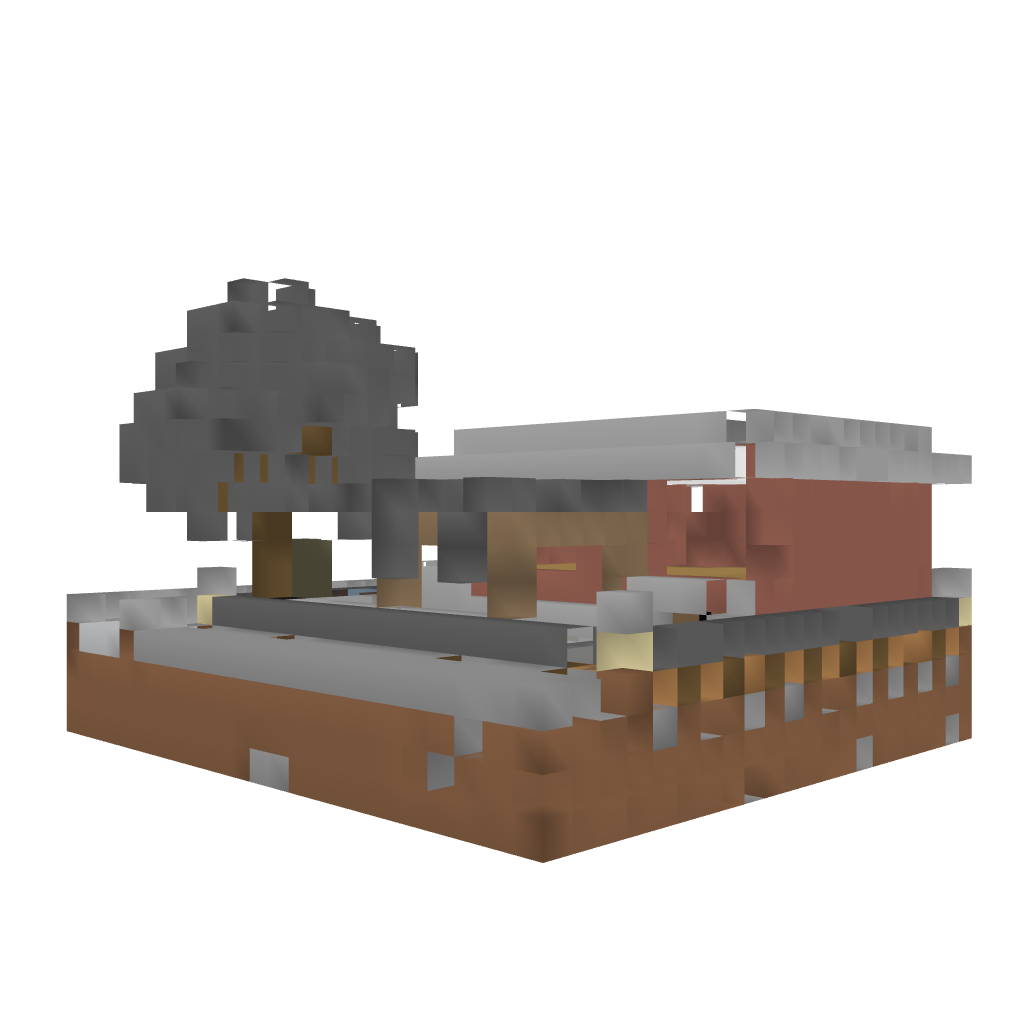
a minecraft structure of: Modern Holiday Mansion